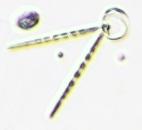
Label: Thalassionema